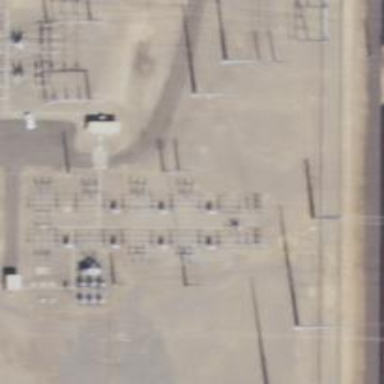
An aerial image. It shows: Switch for power supply.